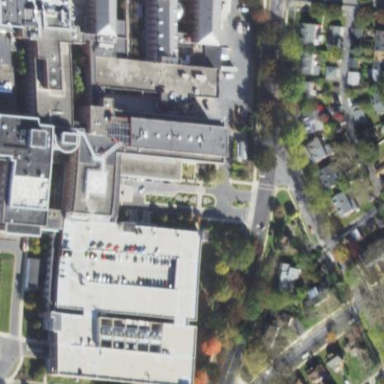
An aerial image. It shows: Hospital building.